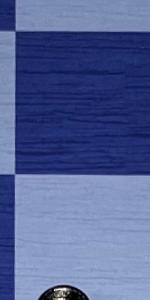
Label: Empty